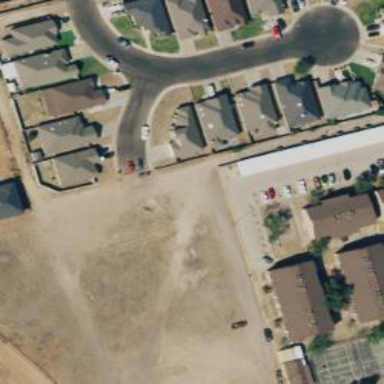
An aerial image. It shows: Alleyway designated as service road.